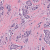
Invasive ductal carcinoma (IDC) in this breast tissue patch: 1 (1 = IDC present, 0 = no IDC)